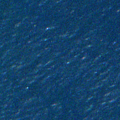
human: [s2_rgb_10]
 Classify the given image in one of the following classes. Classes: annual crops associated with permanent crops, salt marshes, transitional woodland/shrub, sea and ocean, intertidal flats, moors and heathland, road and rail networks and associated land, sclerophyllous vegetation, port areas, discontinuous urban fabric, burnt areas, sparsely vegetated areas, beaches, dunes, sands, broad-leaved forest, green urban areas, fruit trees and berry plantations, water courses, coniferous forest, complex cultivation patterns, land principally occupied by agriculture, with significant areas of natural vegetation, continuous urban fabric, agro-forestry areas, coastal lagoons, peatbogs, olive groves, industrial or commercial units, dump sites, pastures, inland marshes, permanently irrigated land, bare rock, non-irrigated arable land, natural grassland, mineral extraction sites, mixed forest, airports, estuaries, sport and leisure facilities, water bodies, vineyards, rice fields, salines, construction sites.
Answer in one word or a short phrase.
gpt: sea and ocean